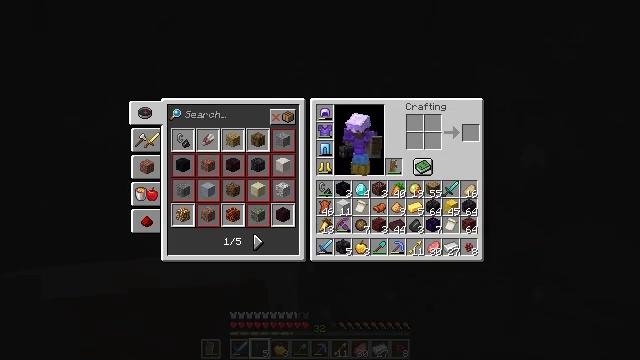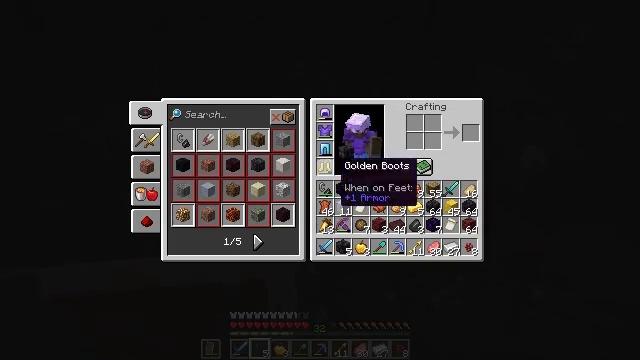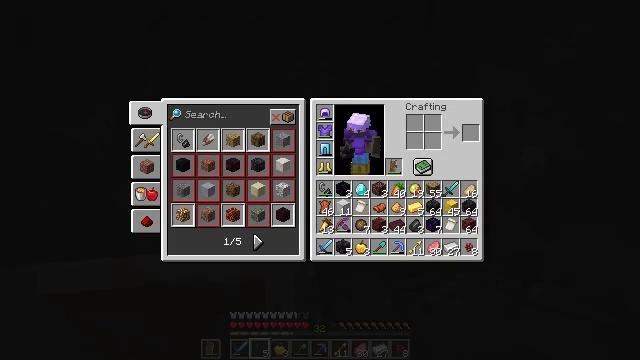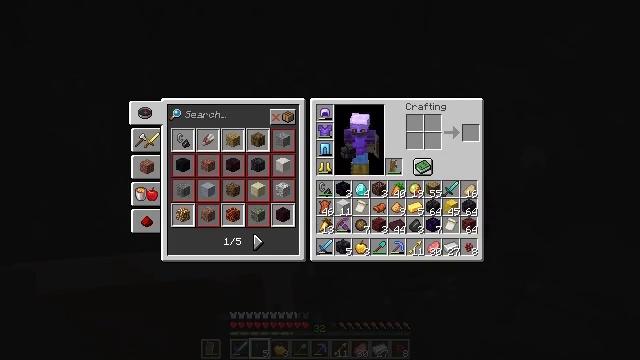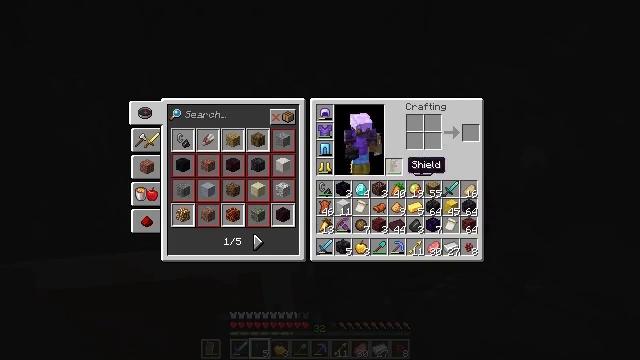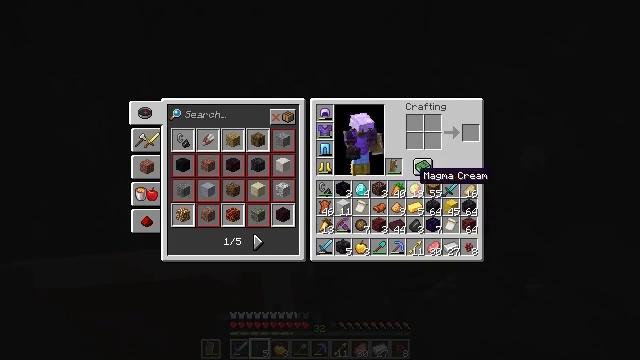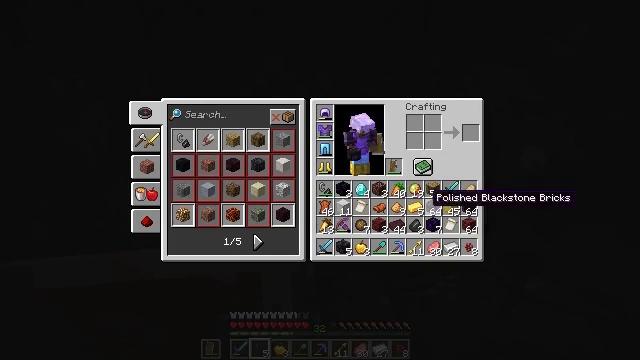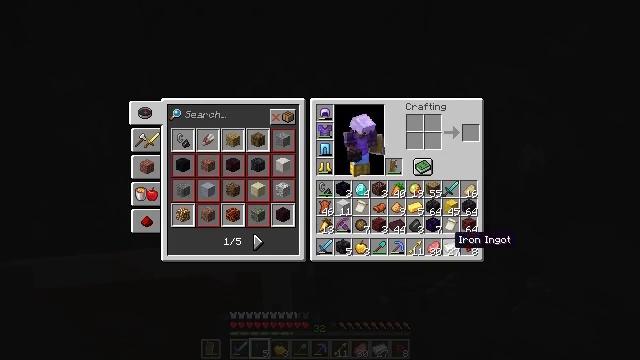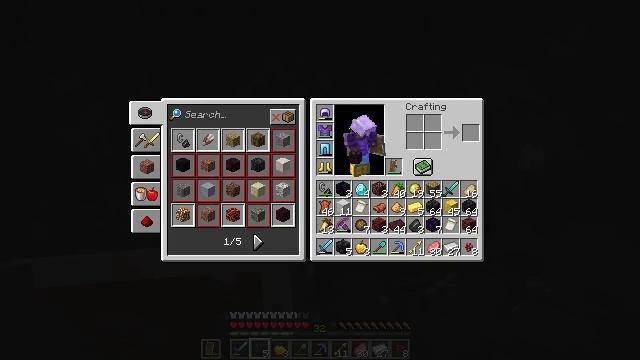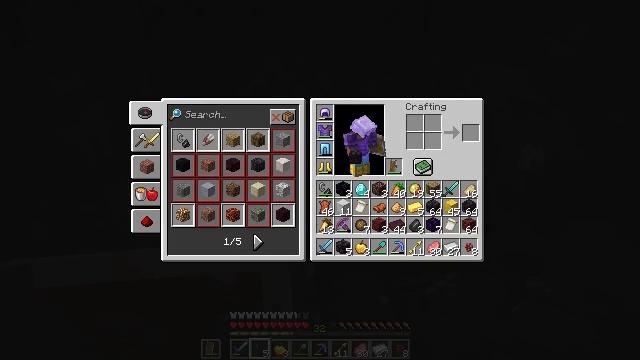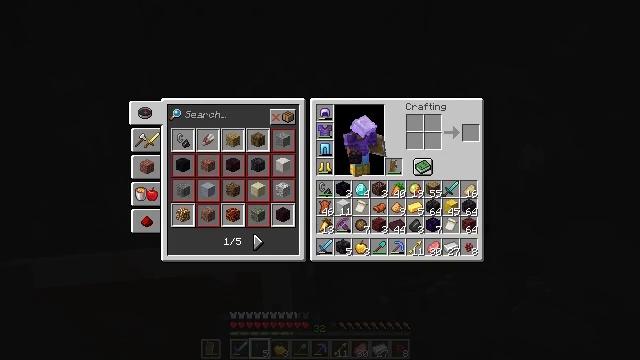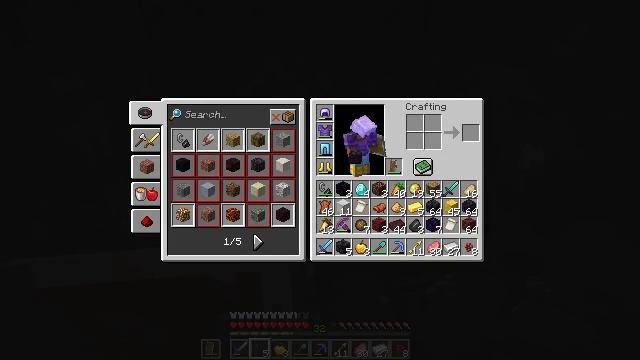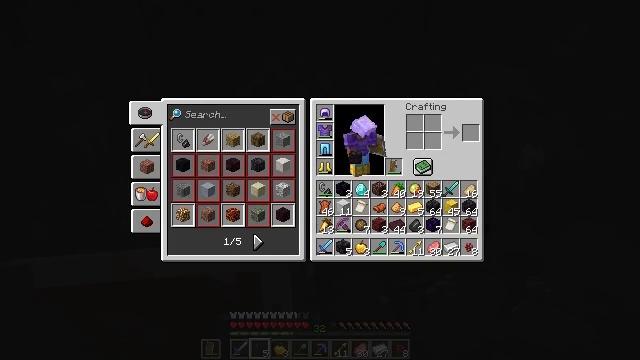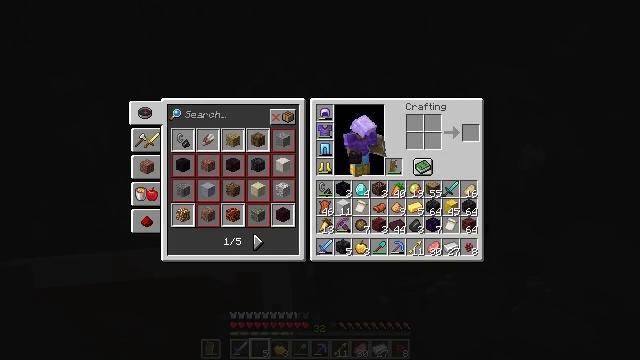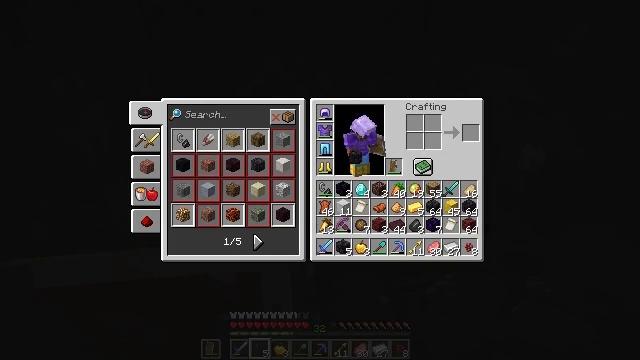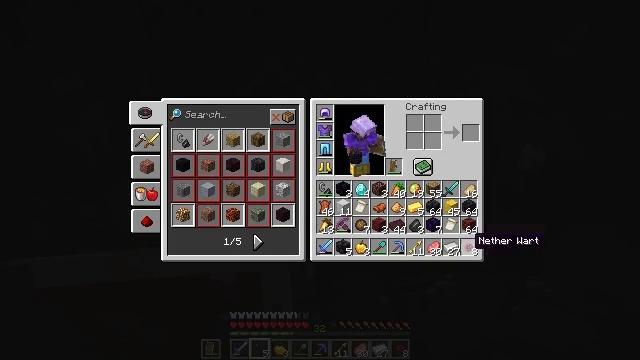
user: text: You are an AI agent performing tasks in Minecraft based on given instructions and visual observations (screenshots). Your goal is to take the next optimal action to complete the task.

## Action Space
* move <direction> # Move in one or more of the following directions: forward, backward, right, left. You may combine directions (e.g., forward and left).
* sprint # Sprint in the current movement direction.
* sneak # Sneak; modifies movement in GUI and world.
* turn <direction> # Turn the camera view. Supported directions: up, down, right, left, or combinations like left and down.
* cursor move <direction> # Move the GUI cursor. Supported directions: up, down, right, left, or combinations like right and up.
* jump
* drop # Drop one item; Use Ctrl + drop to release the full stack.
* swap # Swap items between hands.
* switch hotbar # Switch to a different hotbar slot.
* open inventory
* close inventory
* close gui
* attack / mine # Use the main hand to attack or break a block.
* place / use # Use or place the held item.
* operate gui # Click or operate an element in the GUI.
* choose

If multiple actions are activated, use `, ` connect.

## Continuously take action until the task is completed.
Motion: motion action
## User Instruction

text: Interact with the furnace to obtain nether bricks.
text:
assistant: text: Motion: cursor move right, open inventory
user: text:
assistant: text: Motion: cursor move right
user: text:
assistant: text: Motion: cursor move right
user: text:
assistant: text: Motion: cursor move right
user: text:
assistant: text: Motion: cursor move right and down
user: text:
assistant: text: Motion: cursor move right and down
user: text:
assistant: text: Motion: cursor move right and down
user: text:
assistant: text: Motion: cursor move right and down
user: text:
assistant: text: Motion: no_op
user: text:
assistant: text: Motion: no_op
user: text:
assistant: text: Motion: no_op
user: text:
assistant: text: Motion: no_op
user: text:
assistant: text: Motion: no_op
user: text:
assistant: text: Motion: cursor move up
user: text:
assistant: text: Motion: cursor move up
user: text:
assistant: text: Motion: cursor move up
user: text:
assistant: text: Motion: cursor move up
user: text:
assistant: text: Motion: no_op
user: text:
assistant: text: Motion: no_op
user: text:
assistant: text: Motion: no_op
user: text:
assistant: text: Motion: no_op
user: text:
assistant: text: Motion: no_op
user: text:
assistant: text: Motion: no_op
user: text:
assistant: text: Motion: no_op
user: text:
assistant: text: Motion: cursor move left
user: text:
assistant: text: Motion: cursor move left
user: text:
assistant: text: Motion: no_op
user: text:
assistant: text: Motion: cursor move left
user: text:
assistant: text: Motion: cursor move left
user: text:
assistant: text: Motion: no_op